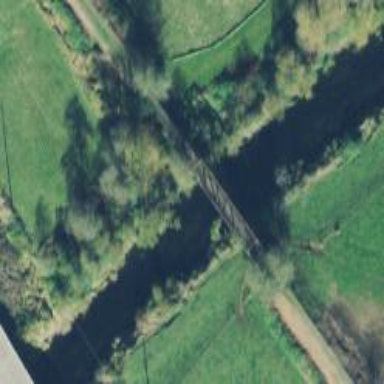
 now turned into cycleway. The railway has been repurposed into rail-trail."